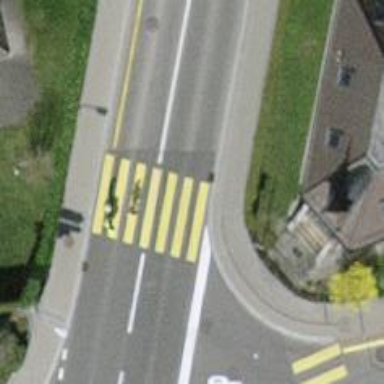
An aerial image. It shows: Uncontrolled zebra crossing on the road.